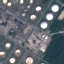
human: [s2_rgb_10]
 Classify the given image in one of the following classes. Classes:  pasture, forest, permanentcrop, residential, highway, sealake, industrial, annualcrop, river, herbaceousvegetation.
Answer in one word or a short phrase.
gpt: Industrial